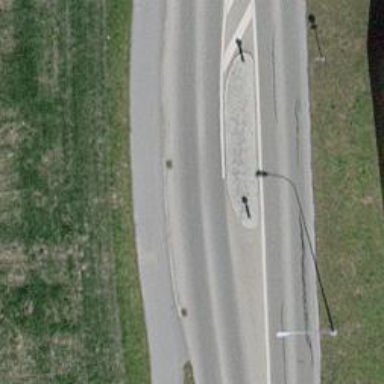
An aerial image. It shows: Traffic calming island.